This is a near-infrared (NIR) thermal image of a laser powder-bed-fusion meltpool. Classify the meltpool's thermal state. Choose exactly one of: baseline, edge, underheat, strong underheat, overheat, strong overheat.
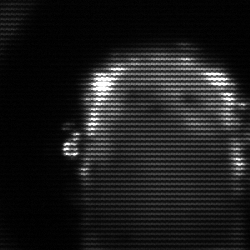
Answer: baseline